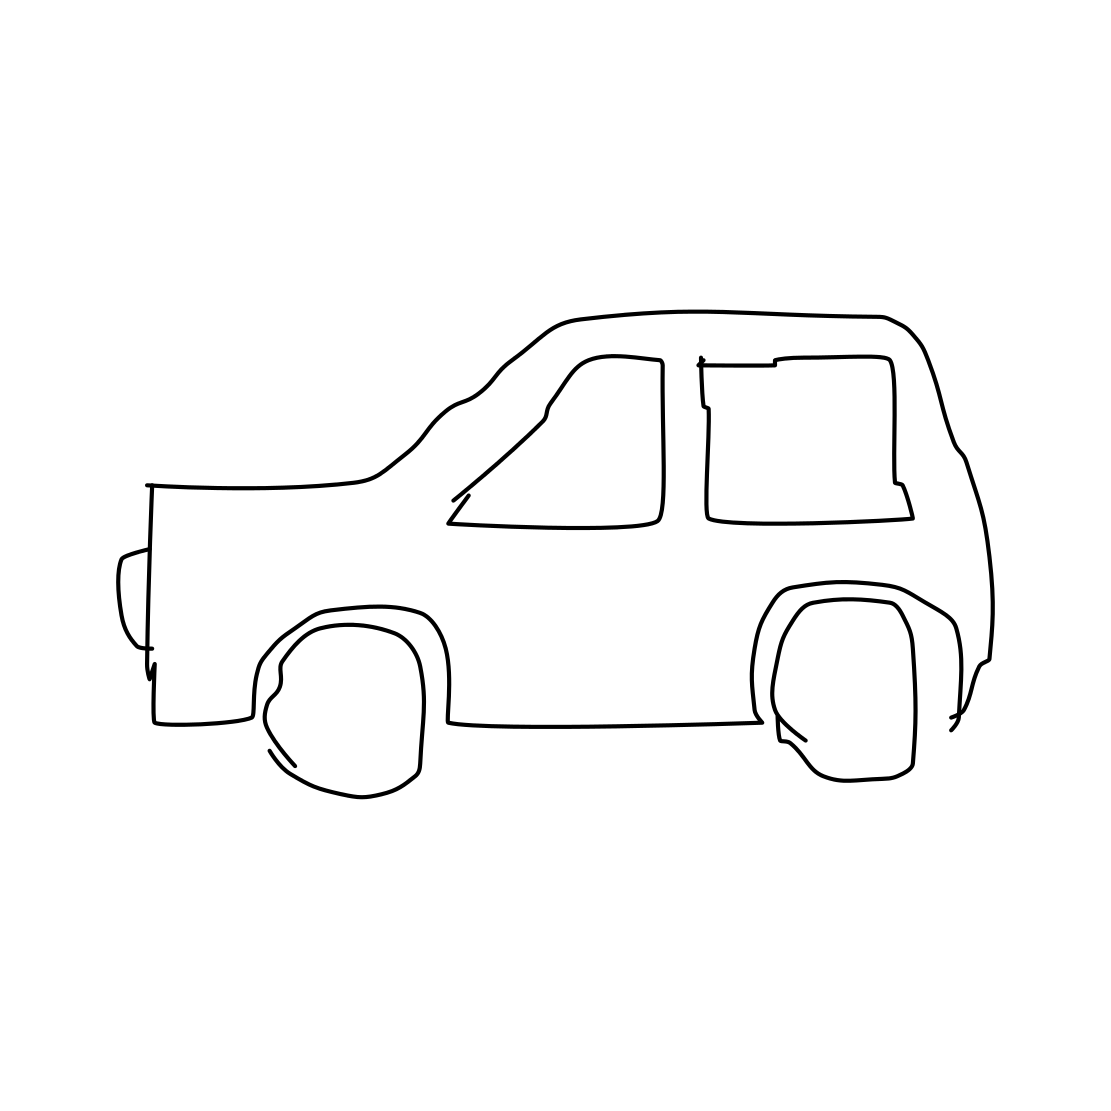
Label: car (sedan)